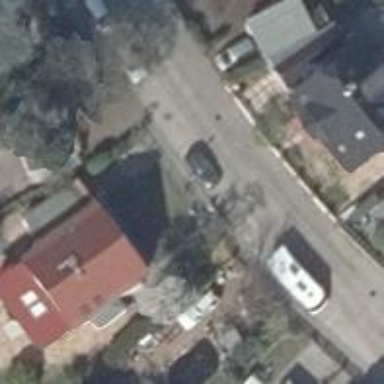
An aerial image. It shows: Residential concrete road with sidewalks on both sides.